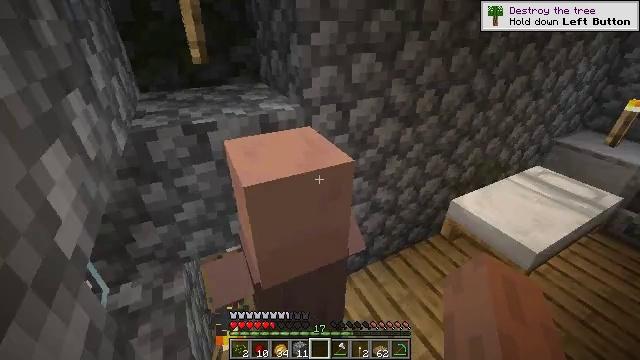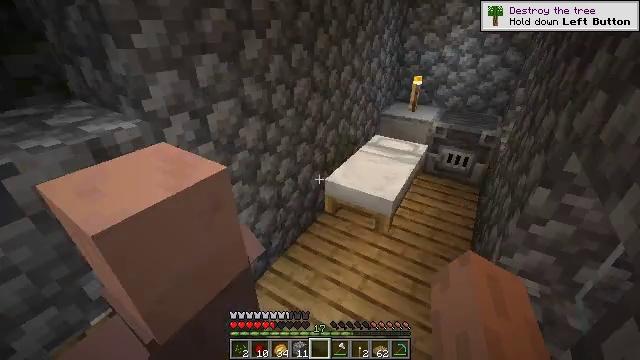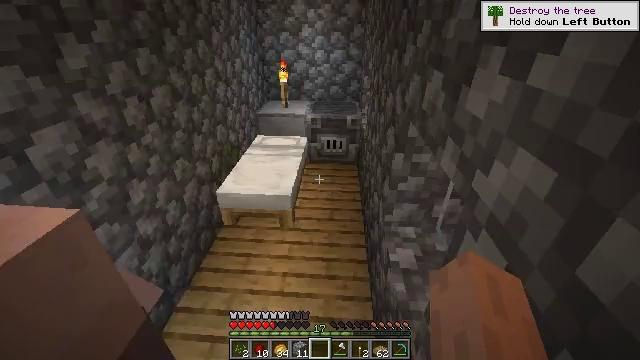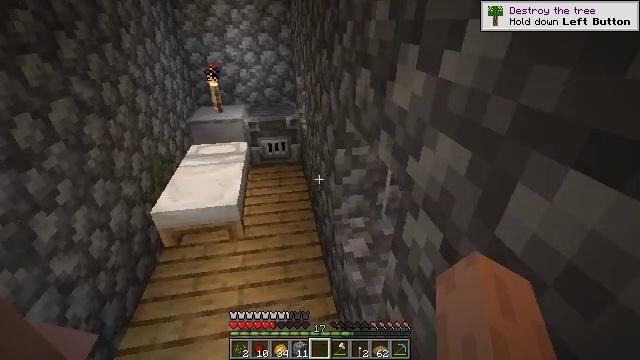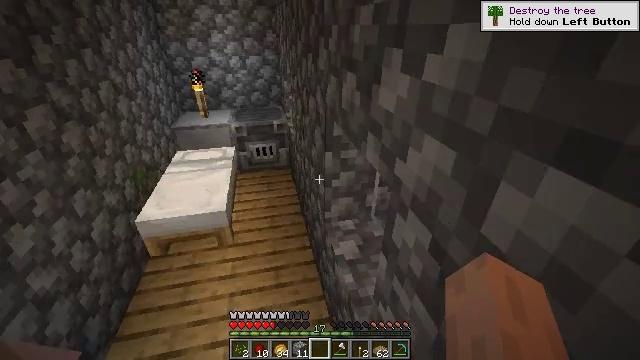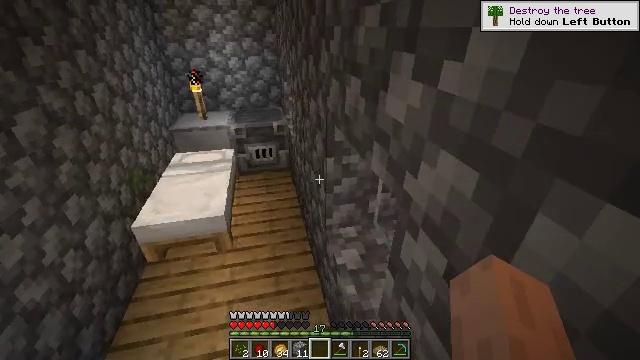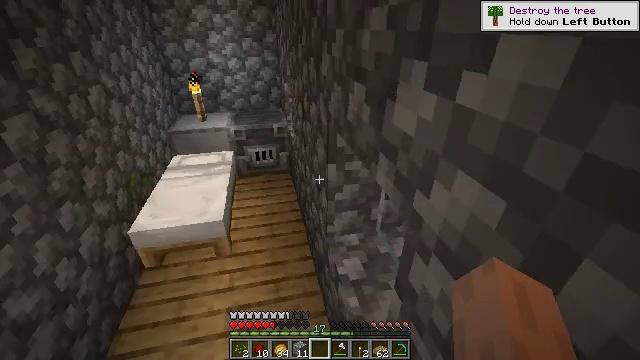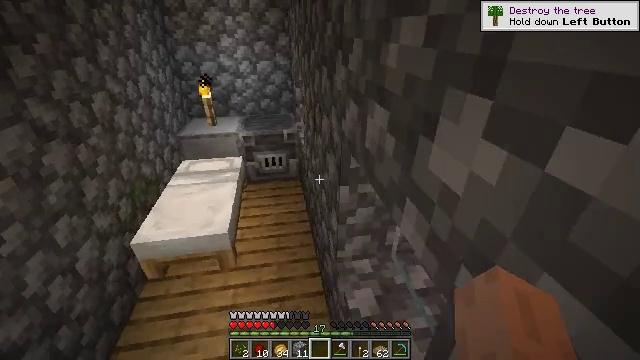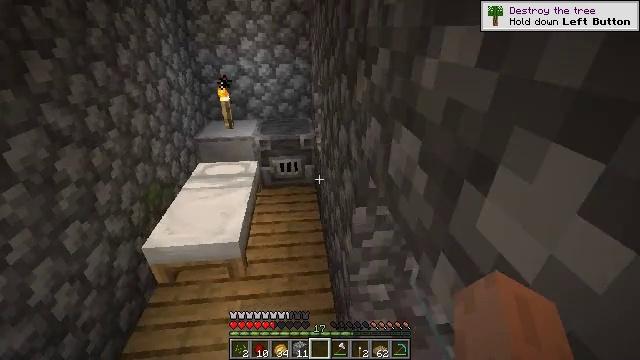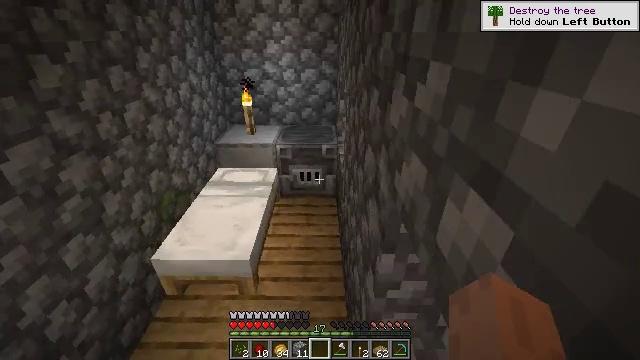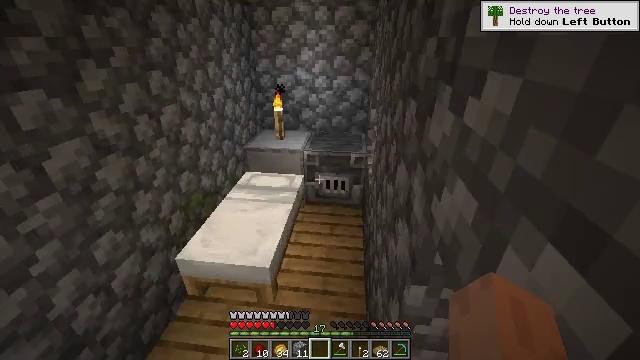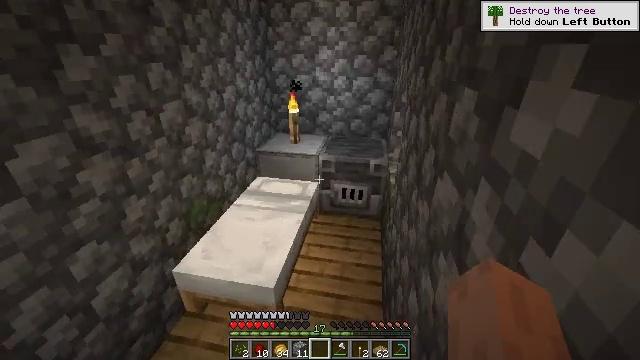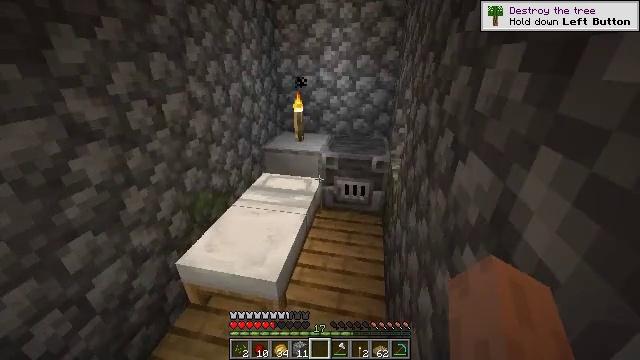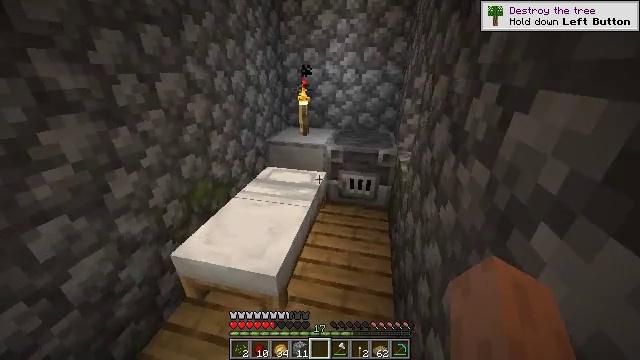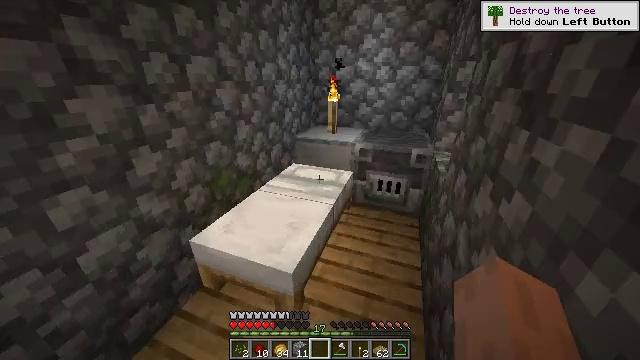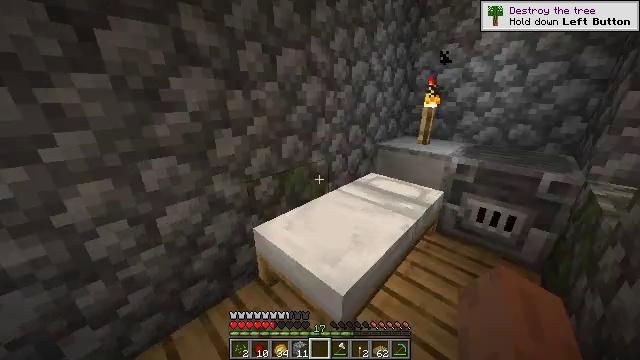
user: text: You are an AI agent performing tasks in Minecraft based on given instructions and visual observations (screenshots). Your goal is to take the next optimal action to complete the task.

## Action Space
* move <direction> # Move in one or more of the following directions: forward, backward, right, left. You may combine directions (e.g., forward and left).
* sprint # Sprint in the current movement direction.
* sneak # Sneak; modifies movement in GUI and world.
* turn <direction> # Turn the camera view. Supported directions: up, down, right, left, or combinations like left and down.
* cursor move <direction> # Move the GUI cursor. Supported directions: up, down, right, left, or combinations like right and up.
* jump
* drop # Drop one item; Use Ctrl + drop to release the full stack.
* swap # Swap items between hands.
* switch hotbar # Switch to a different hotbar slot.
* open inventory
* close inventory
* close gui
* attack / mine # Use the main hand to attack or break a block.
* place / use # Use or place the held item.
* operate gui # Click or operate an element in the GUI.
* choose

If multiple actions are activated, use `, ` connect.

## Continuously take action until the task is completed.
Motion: motion action
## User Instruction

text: Break the blast furnace block.
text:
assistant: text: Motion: turn right
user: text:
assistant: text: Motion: turn right
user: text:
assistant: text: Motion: turn right
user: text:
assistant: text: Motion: turn right
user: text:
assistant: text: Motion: move forward
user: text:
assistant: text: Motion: move forward
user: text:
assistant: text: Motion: move forward, turn left
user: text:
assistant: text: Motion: move forward, turn left
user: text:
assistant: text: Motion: move forward, turn left
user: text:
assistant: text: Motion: move forward, turn left and up
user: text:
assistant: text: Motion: move forward, sprint, turn left
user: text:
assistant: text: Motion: move forward, sprint
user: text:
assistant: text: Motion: move forward, sprint, turn left
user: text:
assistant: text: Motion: move forward, sprint, turn left and up
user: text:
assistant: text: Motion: move forward, turn left and up
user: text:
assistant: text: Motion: move forward, turn left and up
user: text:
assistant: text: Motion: turn left and up
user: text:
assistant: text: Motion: turn left and up
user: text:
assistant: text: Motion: turn left and up
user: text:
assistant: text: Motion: no_op
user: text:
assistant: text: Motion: no_op
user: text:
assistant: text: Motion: no_op
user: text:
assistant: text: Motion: no_op
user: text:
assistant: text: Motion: no_op
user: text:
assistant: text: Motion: no_op
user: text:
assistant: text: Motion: no_op
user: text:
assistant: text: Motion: no_op
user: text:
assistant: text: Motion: no_op
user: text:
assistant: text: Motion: no_op
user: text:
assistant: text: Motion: no_op